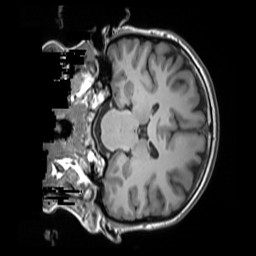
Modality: T1w
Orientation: coronal
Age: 27
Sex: female
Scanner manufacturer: siemens
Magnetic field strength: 3 T
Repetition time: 1.55 s
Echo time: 0.00234 s